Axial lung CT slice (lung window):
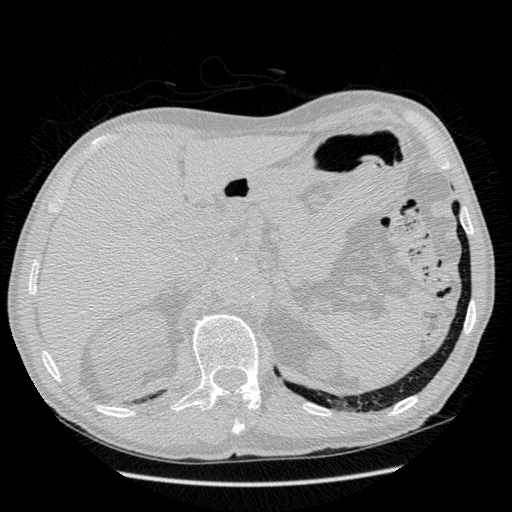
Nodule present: no